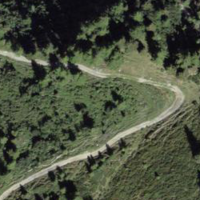
EUNIS habitat code: 43
Species observed at this site:
Parnassia palustris